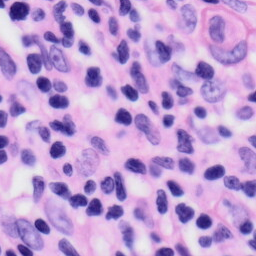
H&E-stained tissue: Skin